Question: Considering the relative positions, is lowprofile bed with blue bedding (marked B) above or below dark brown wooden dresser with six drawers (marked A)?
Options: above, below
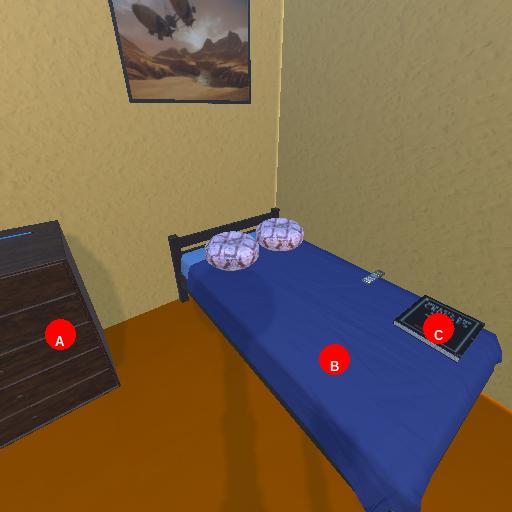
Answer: above